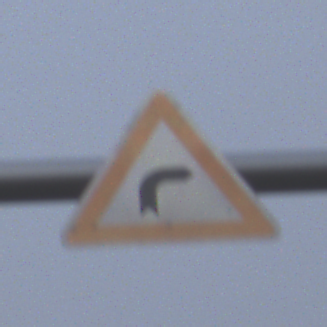
Verkehrszeichen: KurveRechts
Umgebung: Outdoor, Nature
Tageszeit: SunriseSunset
Wetter: Overcast
Licht: Natural
Jahreszeit: NotSpecified
Kontrast: LowContrast